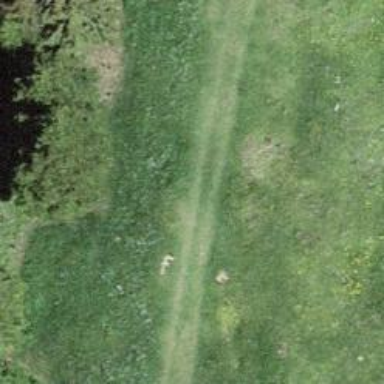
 groomed for outdoor enthusiasts to explore nature."